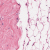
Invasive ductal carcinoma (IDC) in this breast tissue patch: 0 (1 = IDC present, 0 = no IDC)